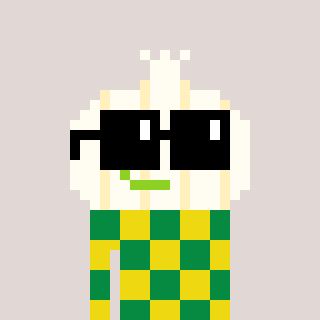
a pixel art character with square black sunglasses, a garlic-shaped head and a yellow-colored body on a warm background